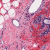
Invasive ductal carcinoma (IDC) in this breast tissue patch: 0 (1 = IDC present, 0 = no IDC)